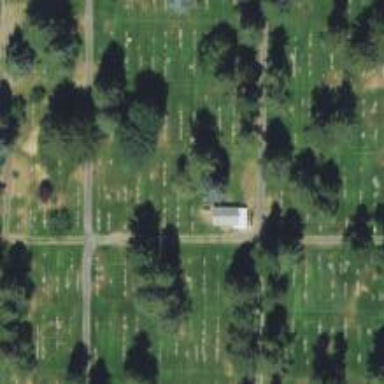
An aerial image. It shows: Cemetery.